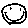
Label: smiley face